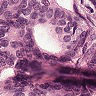
Metastatic tissue present: yes